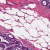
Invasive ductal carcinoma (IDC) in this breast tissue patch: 0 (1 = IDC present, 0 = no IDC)